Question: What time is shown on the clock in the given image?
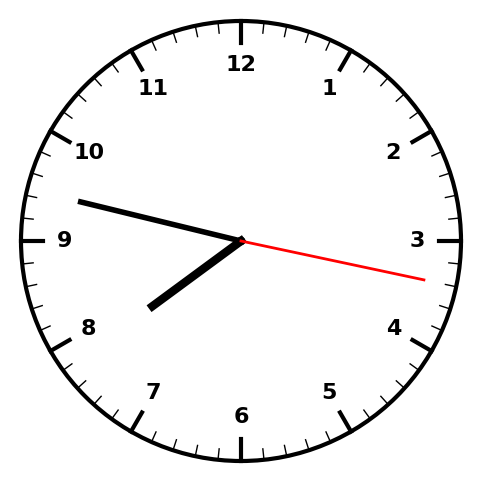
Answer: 07:47:17